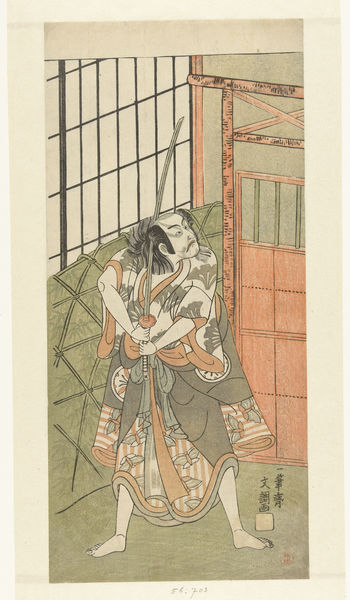
Titel: Acteur Matsumoto Koshiro III in de rol van Soga no Goro
Künstler: Ippitsusai Buncho
Standort: Amsterdam
Institution: Rijksmuseum
Schlagwörter: mann, grün, braun, fenster, kleid, raum, schwarz, tür, zeichnung, rot, wand, gitter, gewand, haare, theater, japan, schrift, haltung, glatze, grimmig, japanisch, schriftzeichen, maske, schwert, säbel, stempel, krieger, bambus, farbholzschnitt, kimono, chinese, fernost, samurai, reispapier